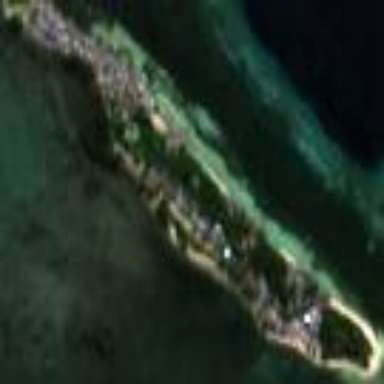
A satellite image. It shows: Residential area located on small islet along the coastline.